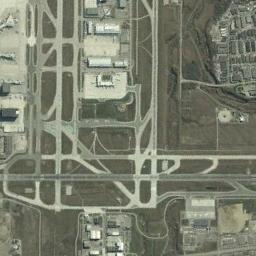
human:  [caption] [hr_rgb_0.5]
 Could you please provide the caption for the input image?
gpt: There is an airport in the field with many runways crossing each other .

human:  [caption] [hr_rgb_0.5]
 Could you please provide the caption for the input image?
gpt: An airport with some staggered runways and buildings in the vacant lot and some buildings beside .

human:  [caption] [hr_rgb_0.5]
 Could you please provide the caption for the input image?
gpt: Roads at the airport divide the lawn into various shapes .

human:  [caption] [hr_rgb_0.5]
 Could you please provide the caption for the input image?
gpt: A complex airport with many runways and buildings .

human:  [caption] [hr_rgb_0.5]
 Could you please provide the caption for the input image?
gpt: There are many large and small buildings and intersecting roads in the airport .